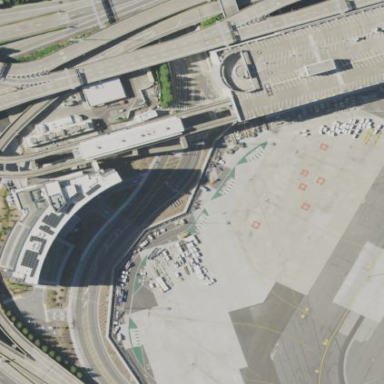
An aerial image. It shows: Concrete apron at the airport.